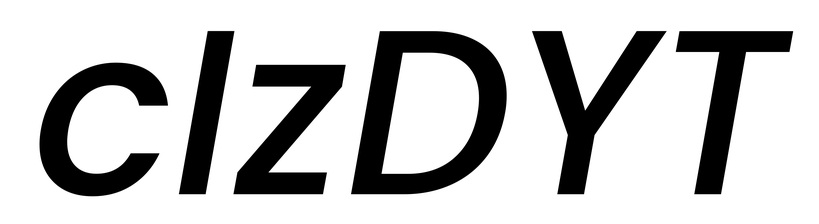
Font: Poppins-MediumItalic